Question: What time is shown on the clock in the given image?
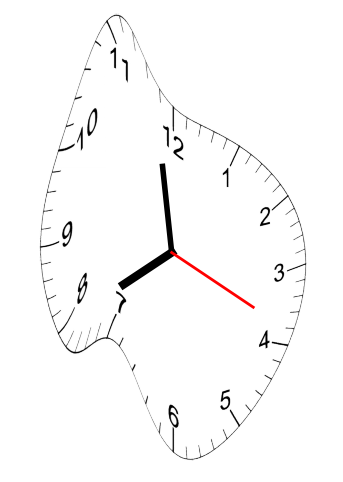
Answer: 07:58:19